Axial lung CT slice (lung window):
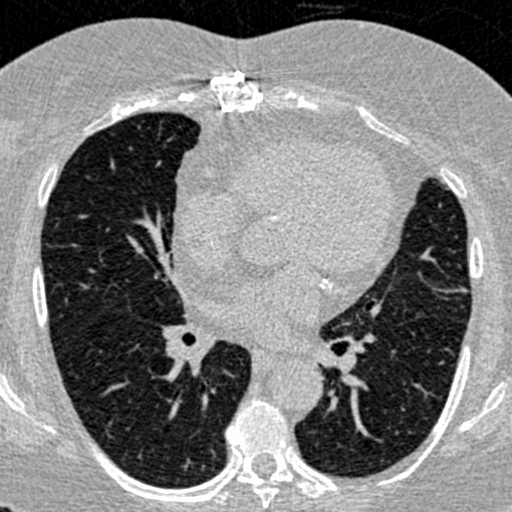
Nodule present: no